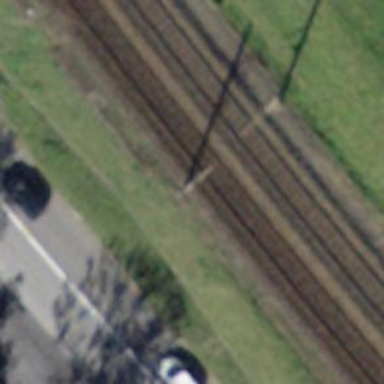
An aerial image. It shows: Single-track railway with electrified contact lines.